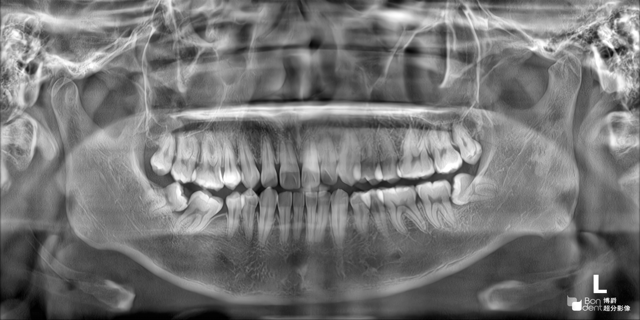
adult